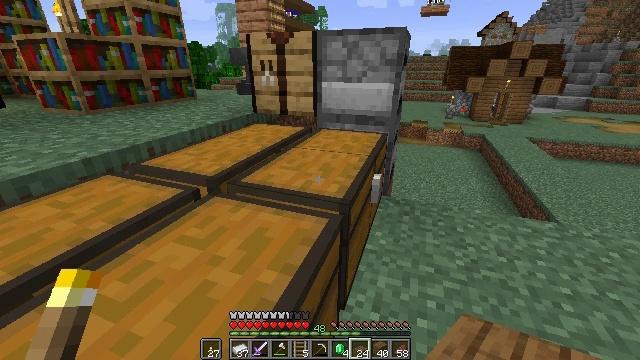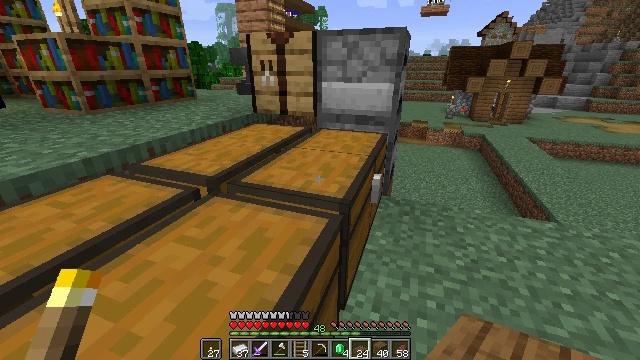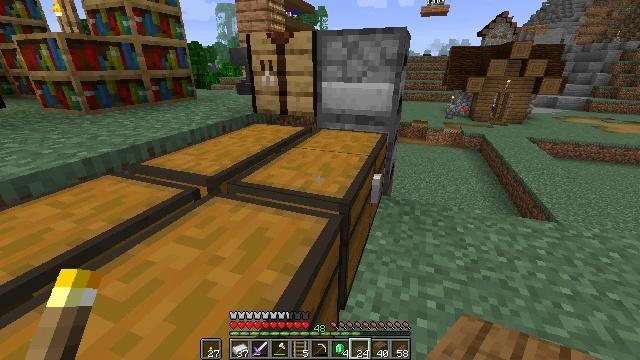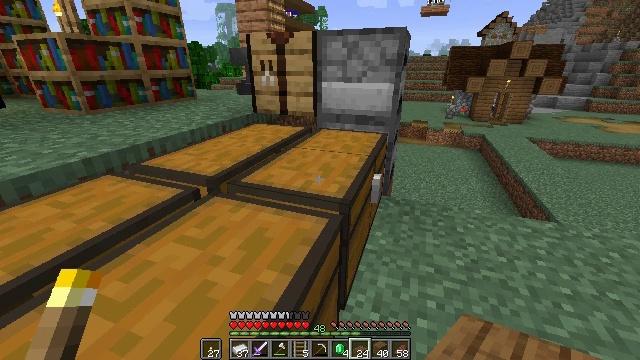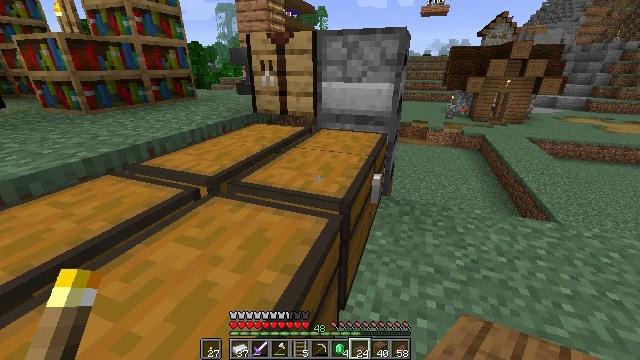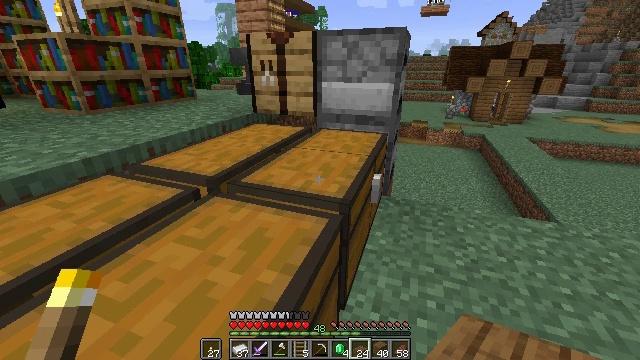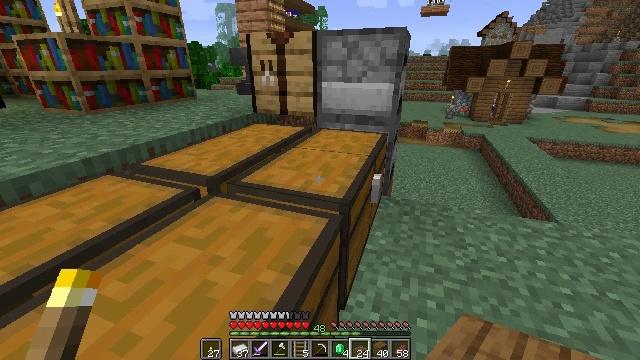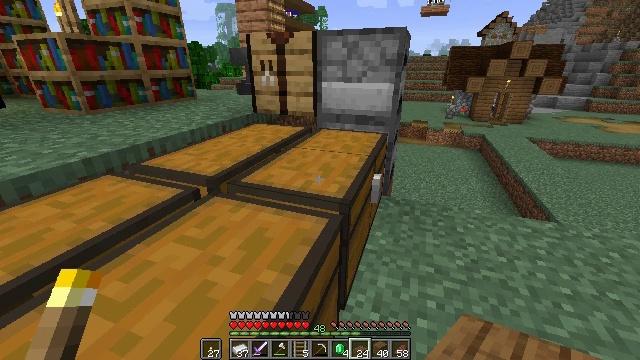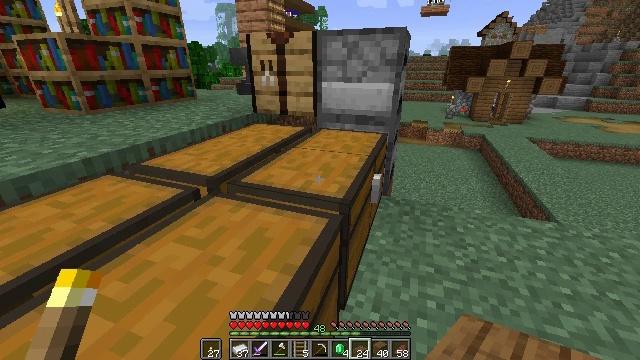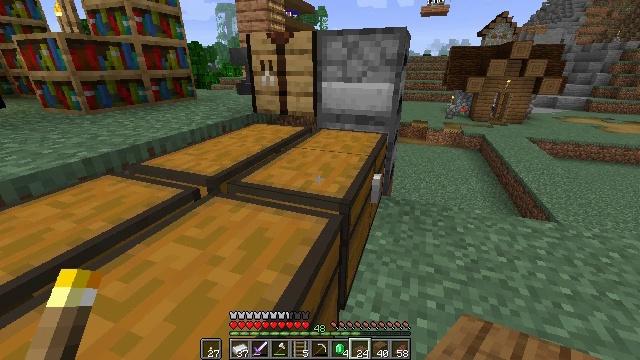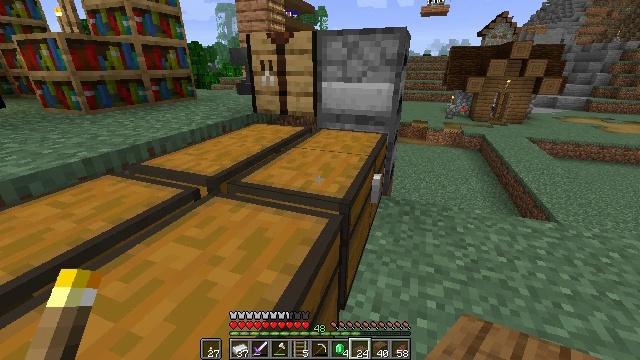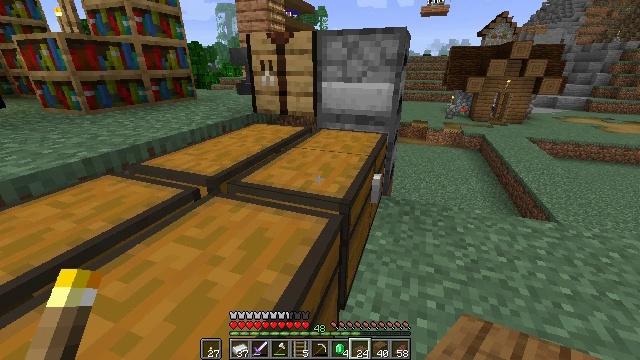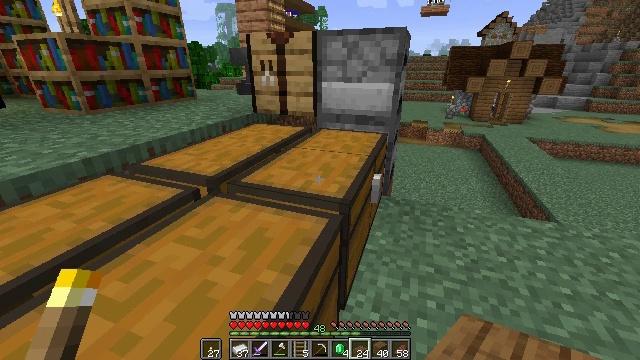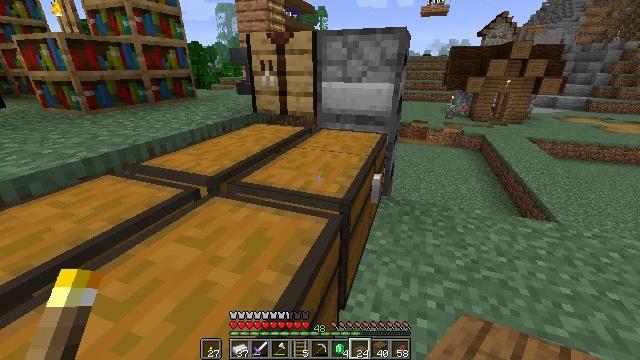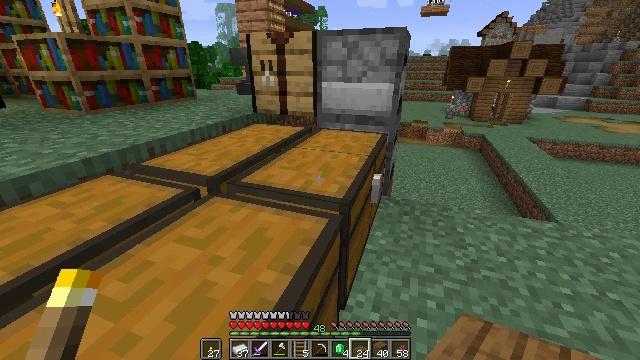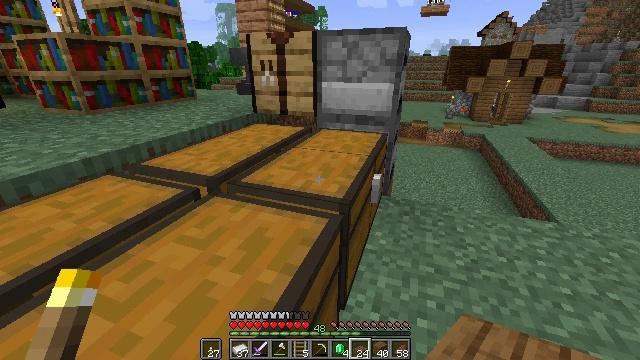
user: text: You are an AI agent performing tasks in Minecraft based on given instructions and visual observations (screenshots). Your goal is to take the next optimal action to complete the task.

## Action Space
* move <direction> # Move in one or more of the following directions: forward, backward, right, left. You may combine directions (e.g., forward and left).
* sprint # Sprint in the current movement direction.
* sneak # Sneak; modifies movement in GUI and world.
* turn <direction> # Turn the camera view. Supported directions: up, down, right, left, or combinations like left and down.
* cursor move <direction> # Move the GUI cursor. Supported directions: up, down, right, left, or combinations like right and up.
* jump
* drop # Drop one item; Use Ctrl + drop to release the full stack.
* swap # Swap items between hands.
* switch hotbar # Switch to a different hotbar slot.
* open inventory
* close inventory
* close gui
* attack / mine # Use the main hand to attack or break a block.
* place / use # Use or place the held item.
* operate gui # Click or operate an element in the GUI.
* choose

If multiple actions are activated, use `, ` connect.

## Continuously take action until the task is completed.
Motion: motion action
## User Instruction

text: Drop a spruce slab.
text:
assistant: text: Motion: no_op
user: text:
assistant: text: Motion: no_op
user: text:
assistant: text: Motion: no_op
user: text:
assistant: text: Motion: no_op
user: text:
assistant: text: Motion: no_op
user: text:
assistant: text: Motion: no_op
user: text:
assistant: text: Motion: no_op
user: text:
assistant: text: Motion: no_op
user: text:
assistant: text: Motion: no_op
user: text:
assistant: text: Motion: no_op
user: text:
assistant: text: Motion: no_op
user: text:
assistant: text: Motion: no_op
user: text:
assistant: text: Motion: no_op
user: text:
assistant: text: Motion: no_op
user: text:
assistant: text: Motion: no_op
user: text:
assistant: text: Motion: no_op
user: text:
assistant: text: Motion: no_op
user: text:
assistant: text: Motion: no_op
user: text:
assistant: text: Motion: no_op
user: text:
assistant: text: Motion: no_op
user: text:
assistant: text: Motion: no_op
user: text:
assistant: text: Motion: no_op
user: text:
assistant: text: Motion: no_op
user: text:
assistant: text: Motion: no_op
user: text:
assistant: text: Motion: no_op
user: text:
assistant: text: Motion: no_op
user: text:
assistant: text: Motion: no_op
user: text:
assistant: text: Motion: no_op
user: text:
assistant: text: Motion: no_op
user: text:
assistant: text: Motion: no_op